Interaction volume radius: 10 \u00c5
Interaction volume height: 10 \u00c5
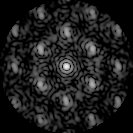
Disorder parameter: 0.4651